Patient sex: M
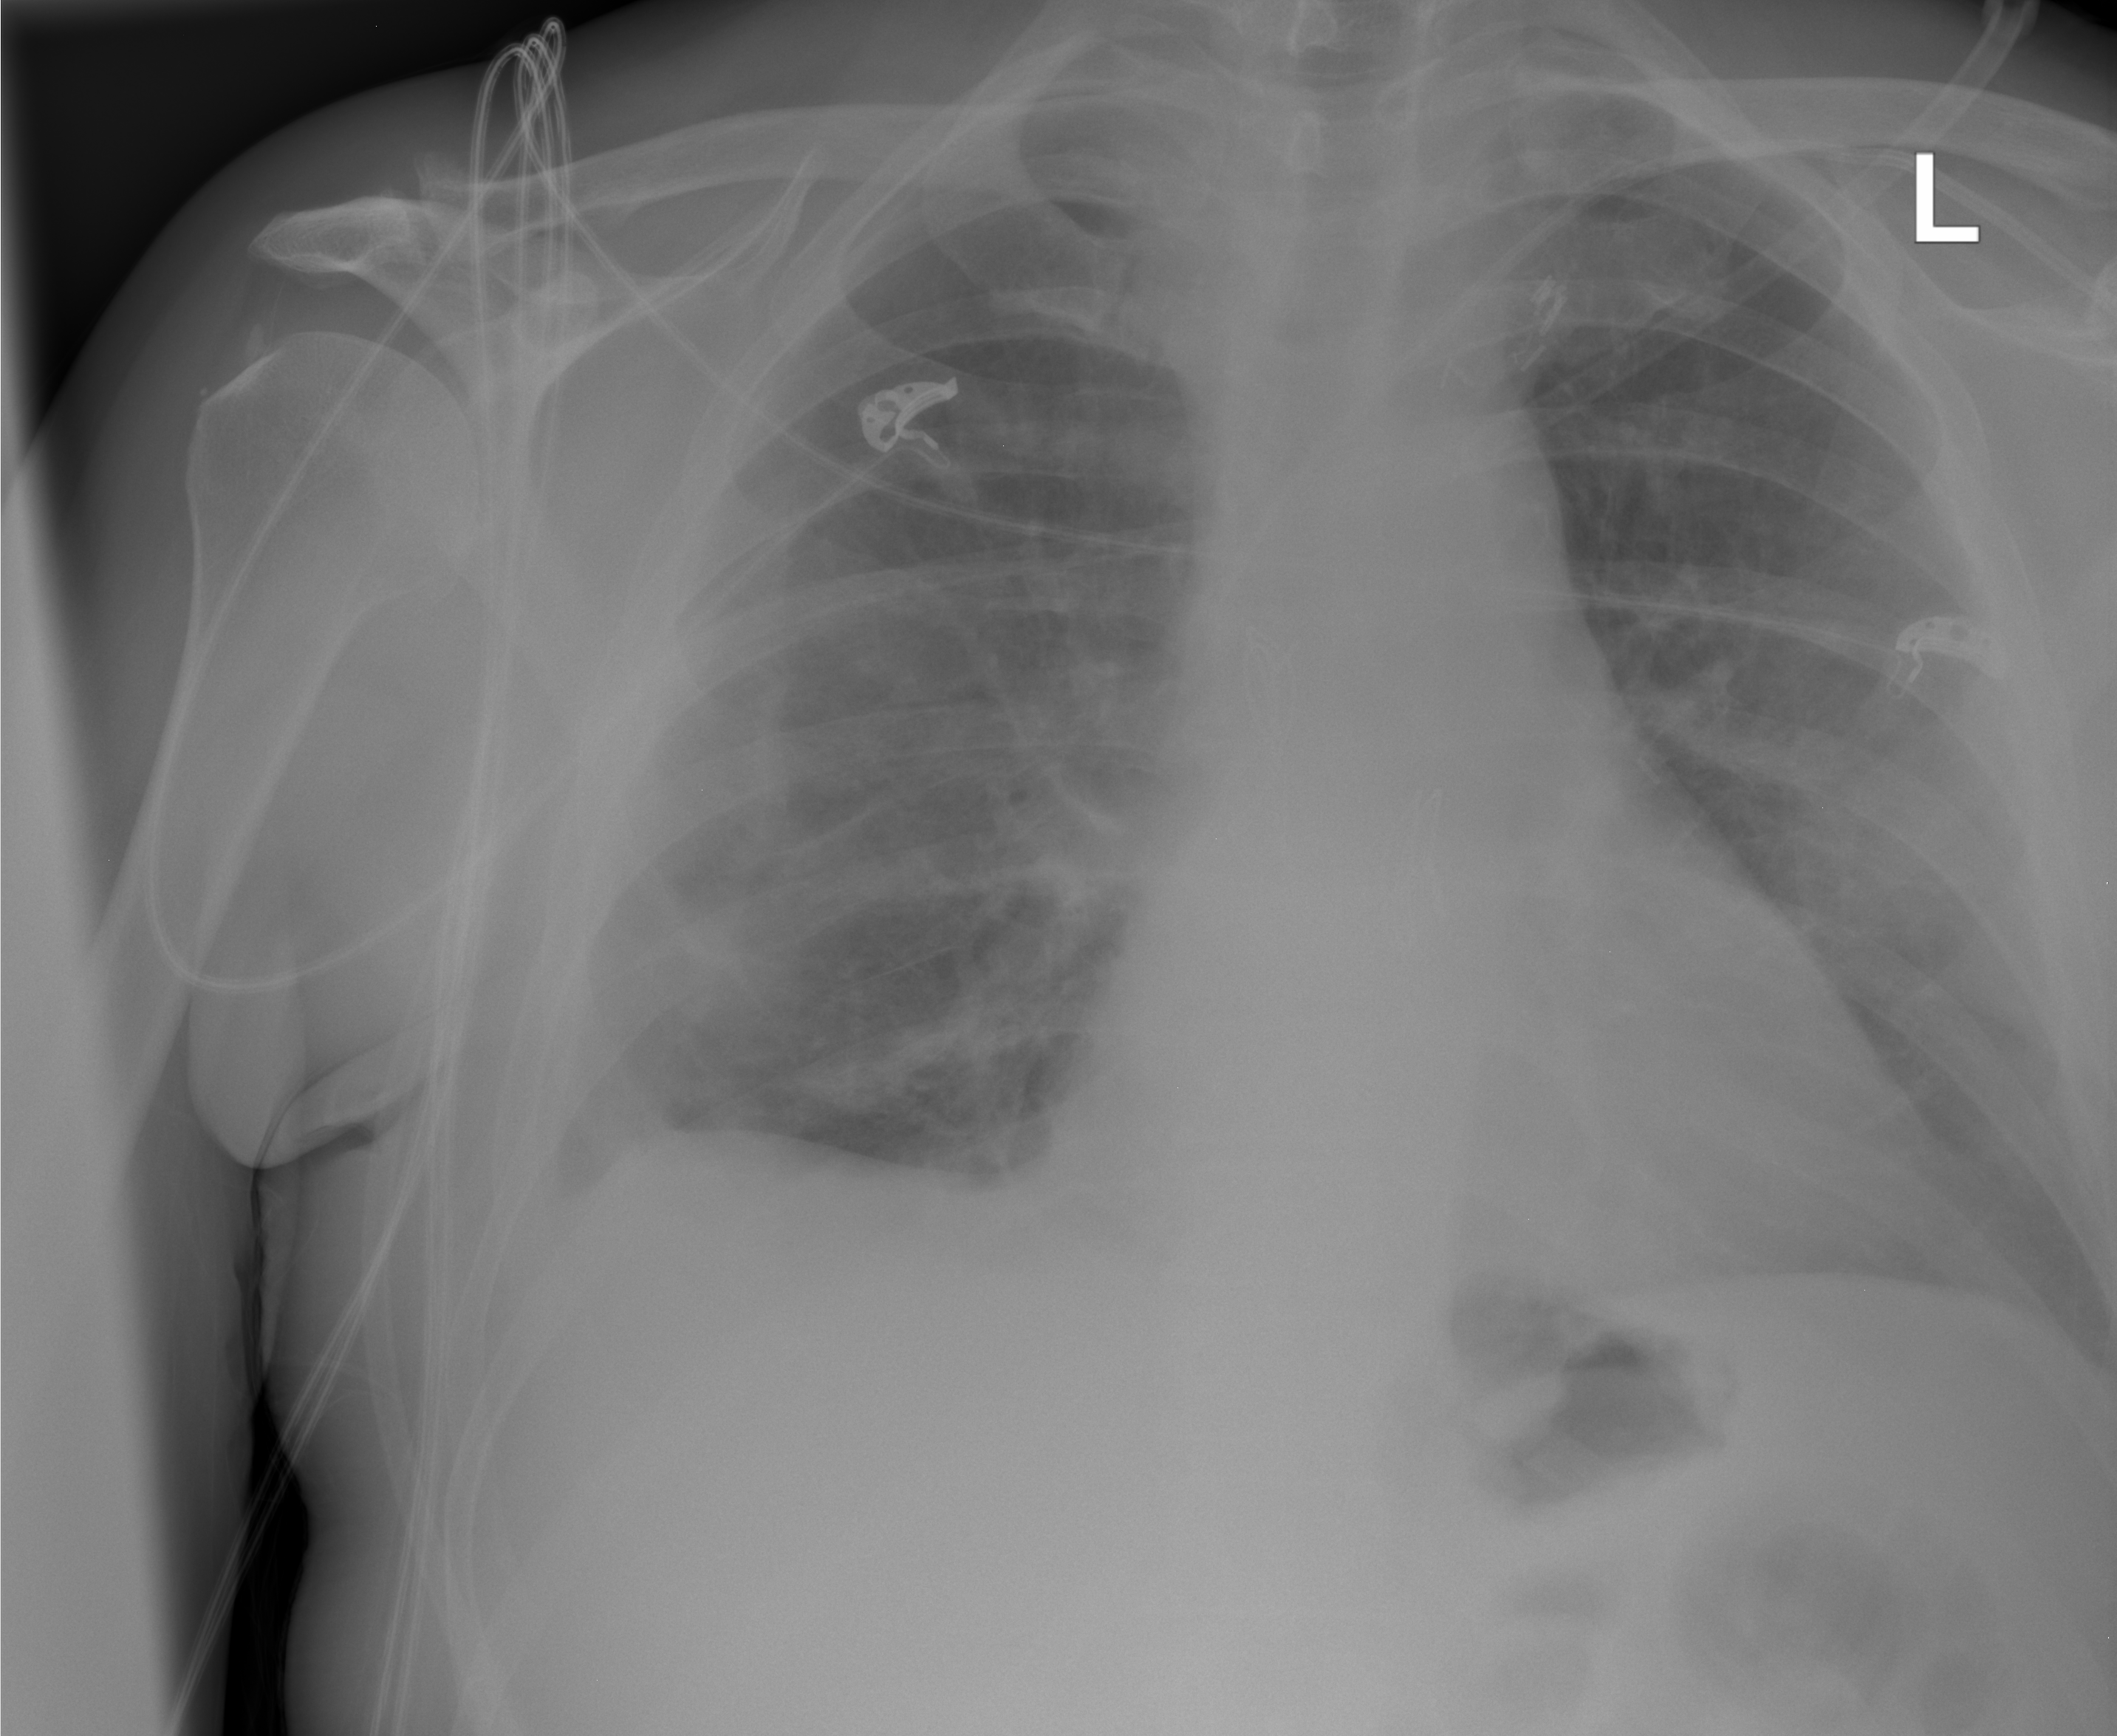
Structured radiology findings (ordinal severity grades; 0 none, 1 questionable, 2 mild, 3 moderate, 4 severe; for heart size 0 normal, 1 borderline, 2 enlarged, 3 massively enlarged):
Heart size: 0
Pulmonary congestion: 0
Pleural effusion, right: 0
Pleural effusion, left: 0
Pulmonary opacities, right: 1
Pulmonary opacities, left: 0
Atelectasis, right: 2
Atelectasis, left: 0